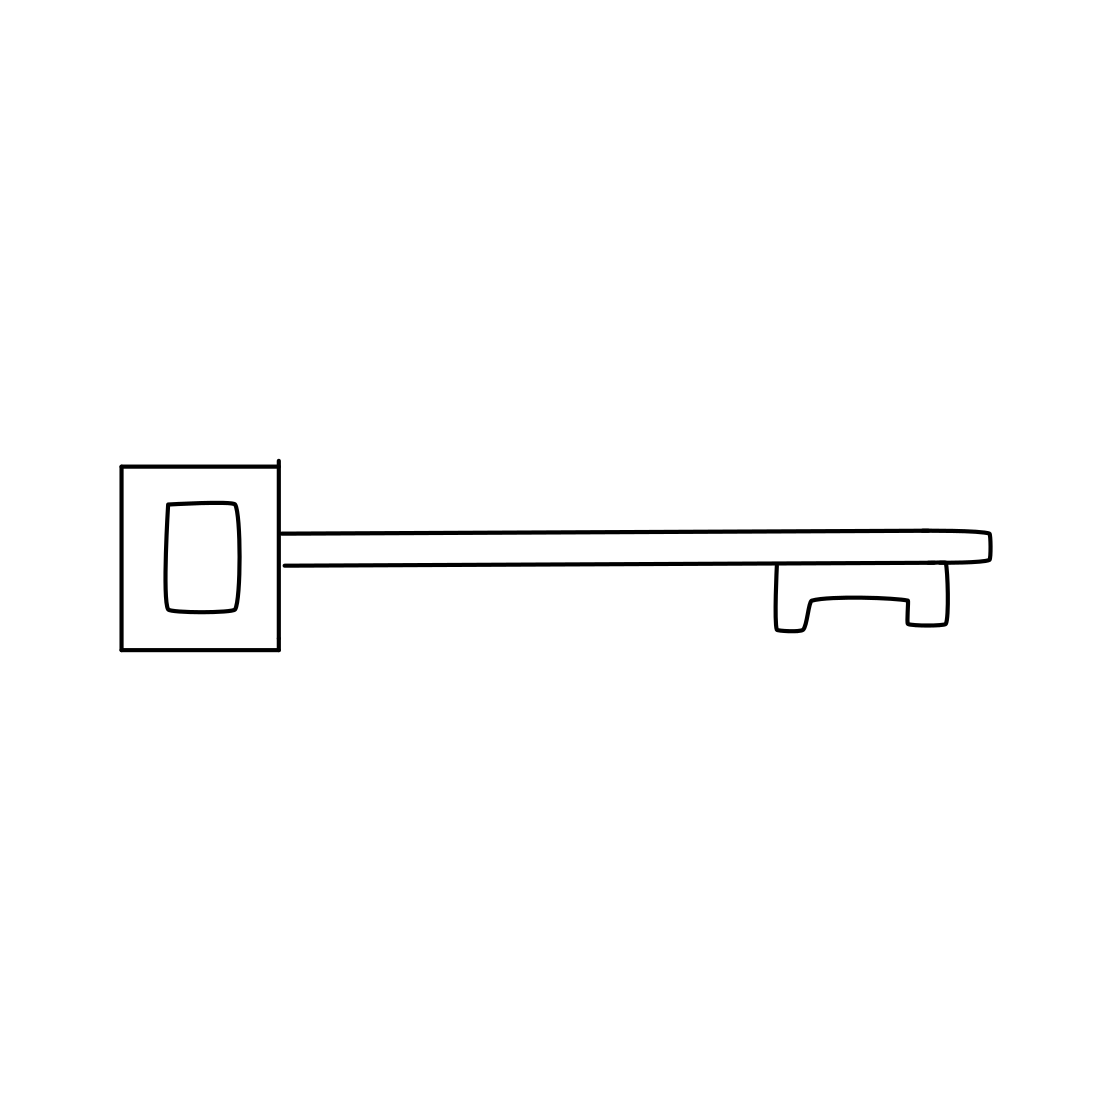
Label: key